Interaction volume radius: 5 \u00c5
Interaction volume height: 15 \u00c5
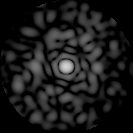
Disorder parameter: 0.8755